Interaction volume radius: 10 \u00c5
Interaction volume height: 10 \u00c5
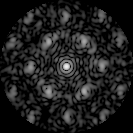
Disorder parameter: 0.5072